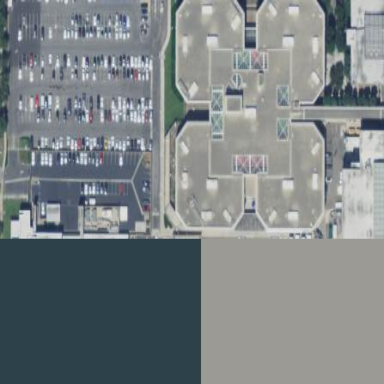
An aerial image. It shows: Prison.